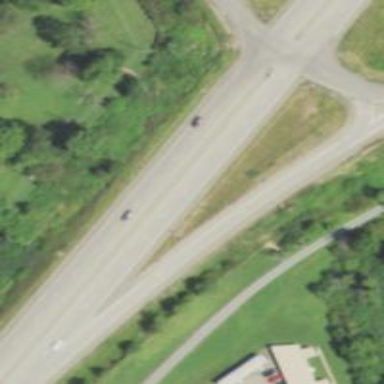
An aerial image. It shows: Trunk_link highway with jughandle junction.